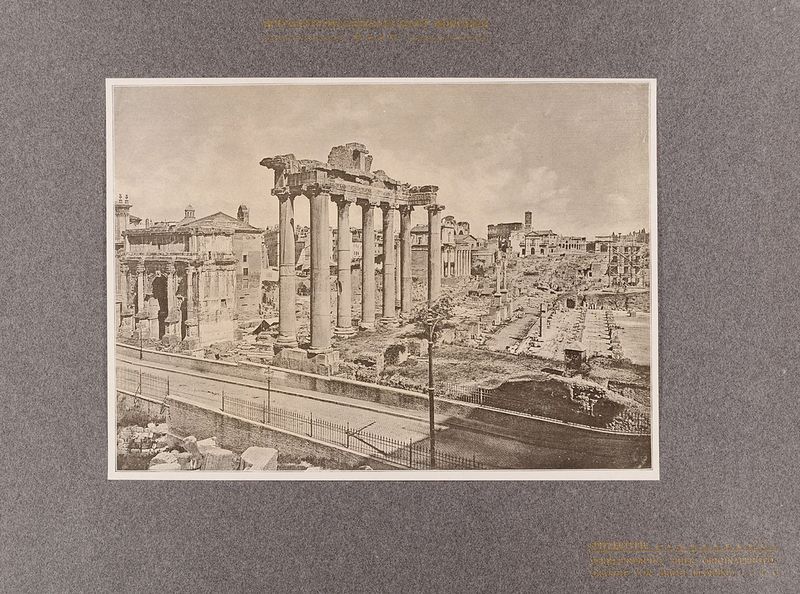
Künstler: Giacomo Brogi
Standort: Hamburg
Institution: Museum für Kunst und Gewerbe Hamburg
Schlagwörter: stadt, geschichte, papier, ort, dorf, foto, fotografie, photographie, stadtansicht, ruinen, photo, karton, foro, forum, architekturfotografie, ausgrabung, grabung, lichtbild, romanum, historische, architekturphotographie, bildwerke, romano, angewandte und bildende kunst, hessische systematik, ruinenbild, schwarzweißpositivverfahren, silbersalzverfahren, schwarzweißfotografie, gebäude, örtlichkeit, straße, stätte, reproduktionsfotografie, kunstreproduktion, reproduktionsphotographie, archäologische, spitzertypie